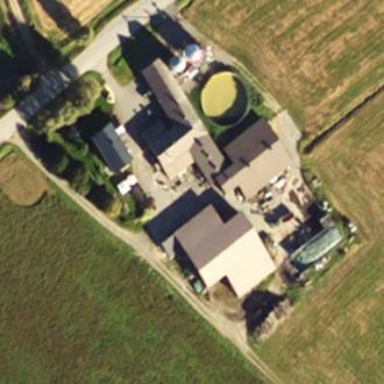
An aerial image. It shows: Farmyard area.